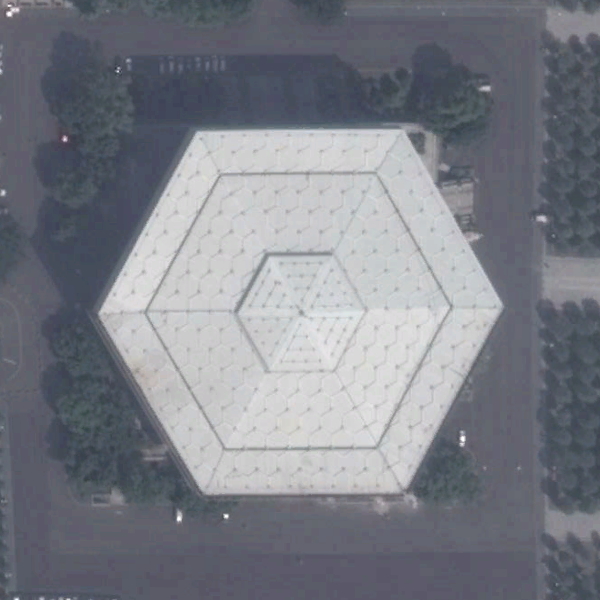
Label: Center